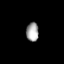
Tissue: lung
Cell type: Endothelial cells
Senescence score: 0.546
Nuclear area (px): 231
Mean DAPI intensity: 162.883